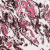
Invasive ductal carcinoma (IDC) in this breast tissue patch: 0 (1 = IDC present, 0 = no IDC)